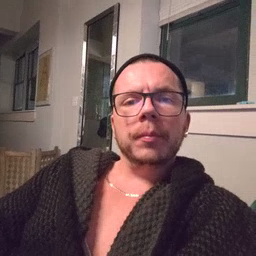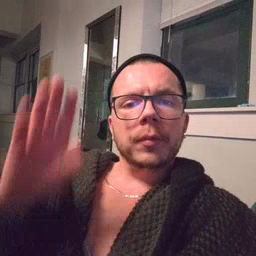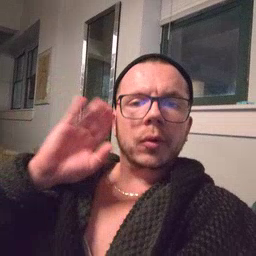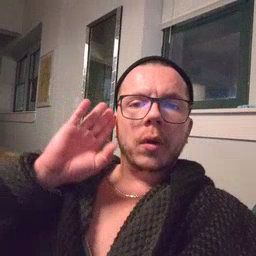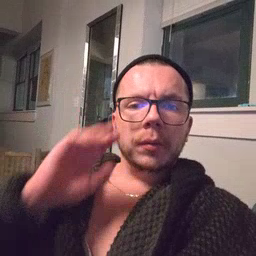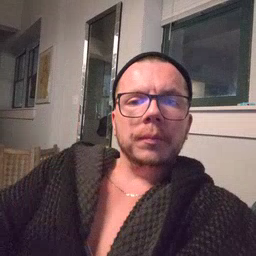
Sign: dog